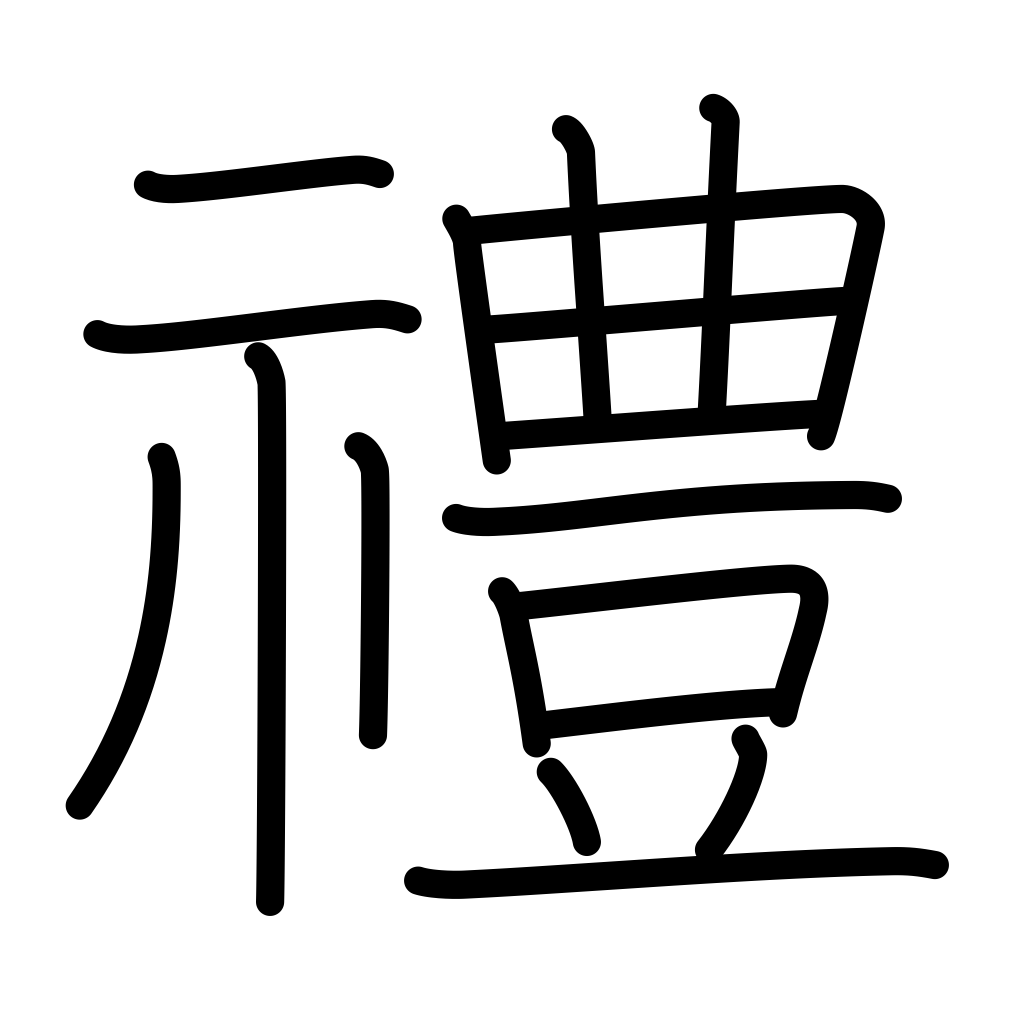
Meaning: social custom, manners, courtesy, rites